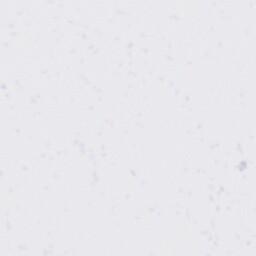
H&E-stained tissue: Liver